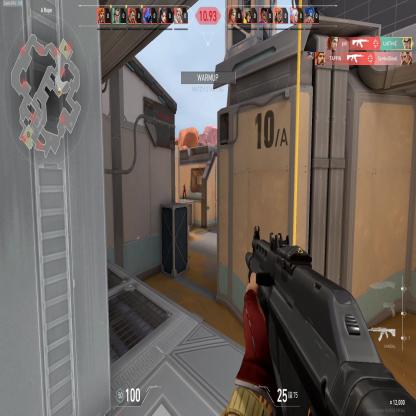
Label: enemy